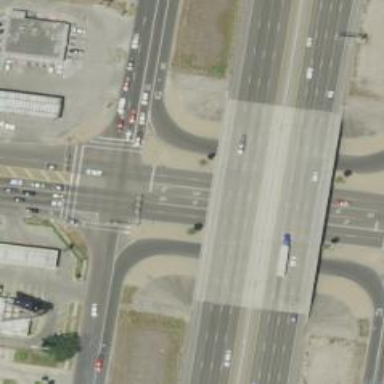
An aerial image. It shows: Secondary link road leading to turnaround junction.